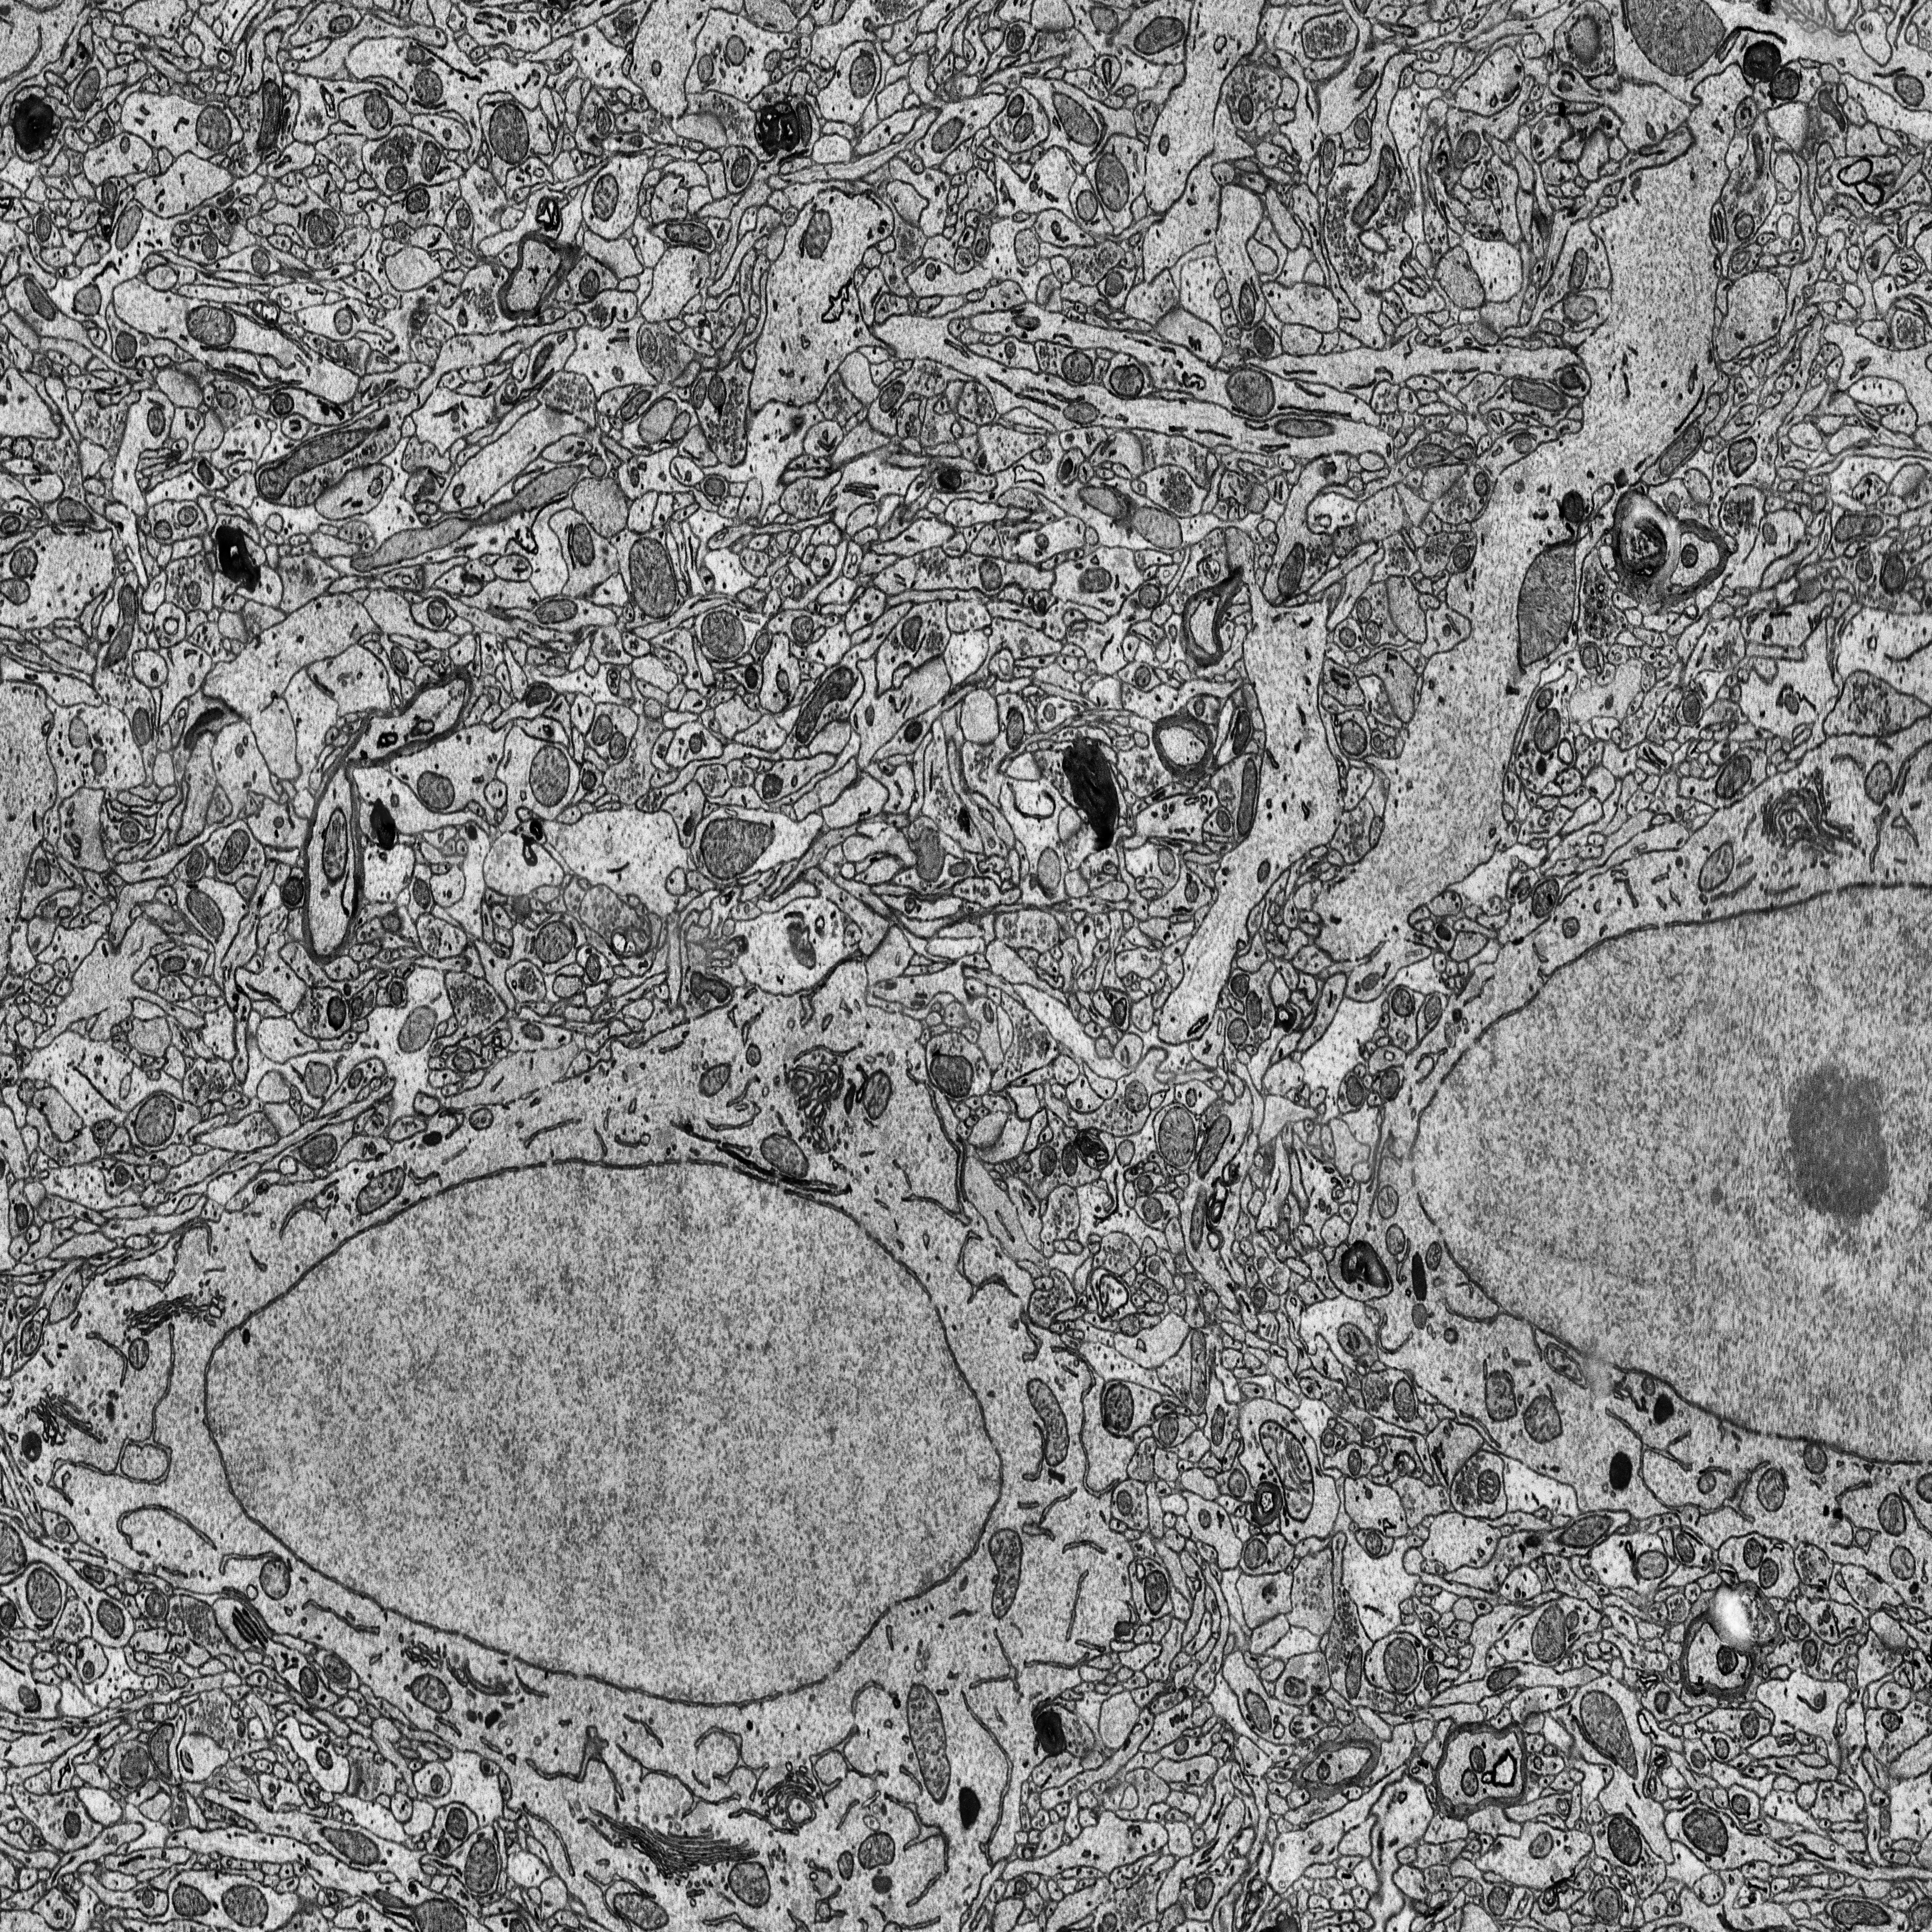
Electron microscopy slice of rat cortex tissue
Slice depth (z): 295
Mitochondria instances in slice: 380